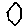
Label: hexagon